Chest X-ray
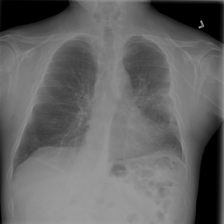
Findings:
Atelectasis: positive
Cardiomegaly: negative
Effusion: negative
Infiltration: negative
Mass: positive
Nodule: negative
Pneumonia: negative
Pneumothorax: negative
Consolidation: positive
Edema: negative
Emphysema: negative
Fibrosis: negative
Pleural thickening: negative
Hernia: negative